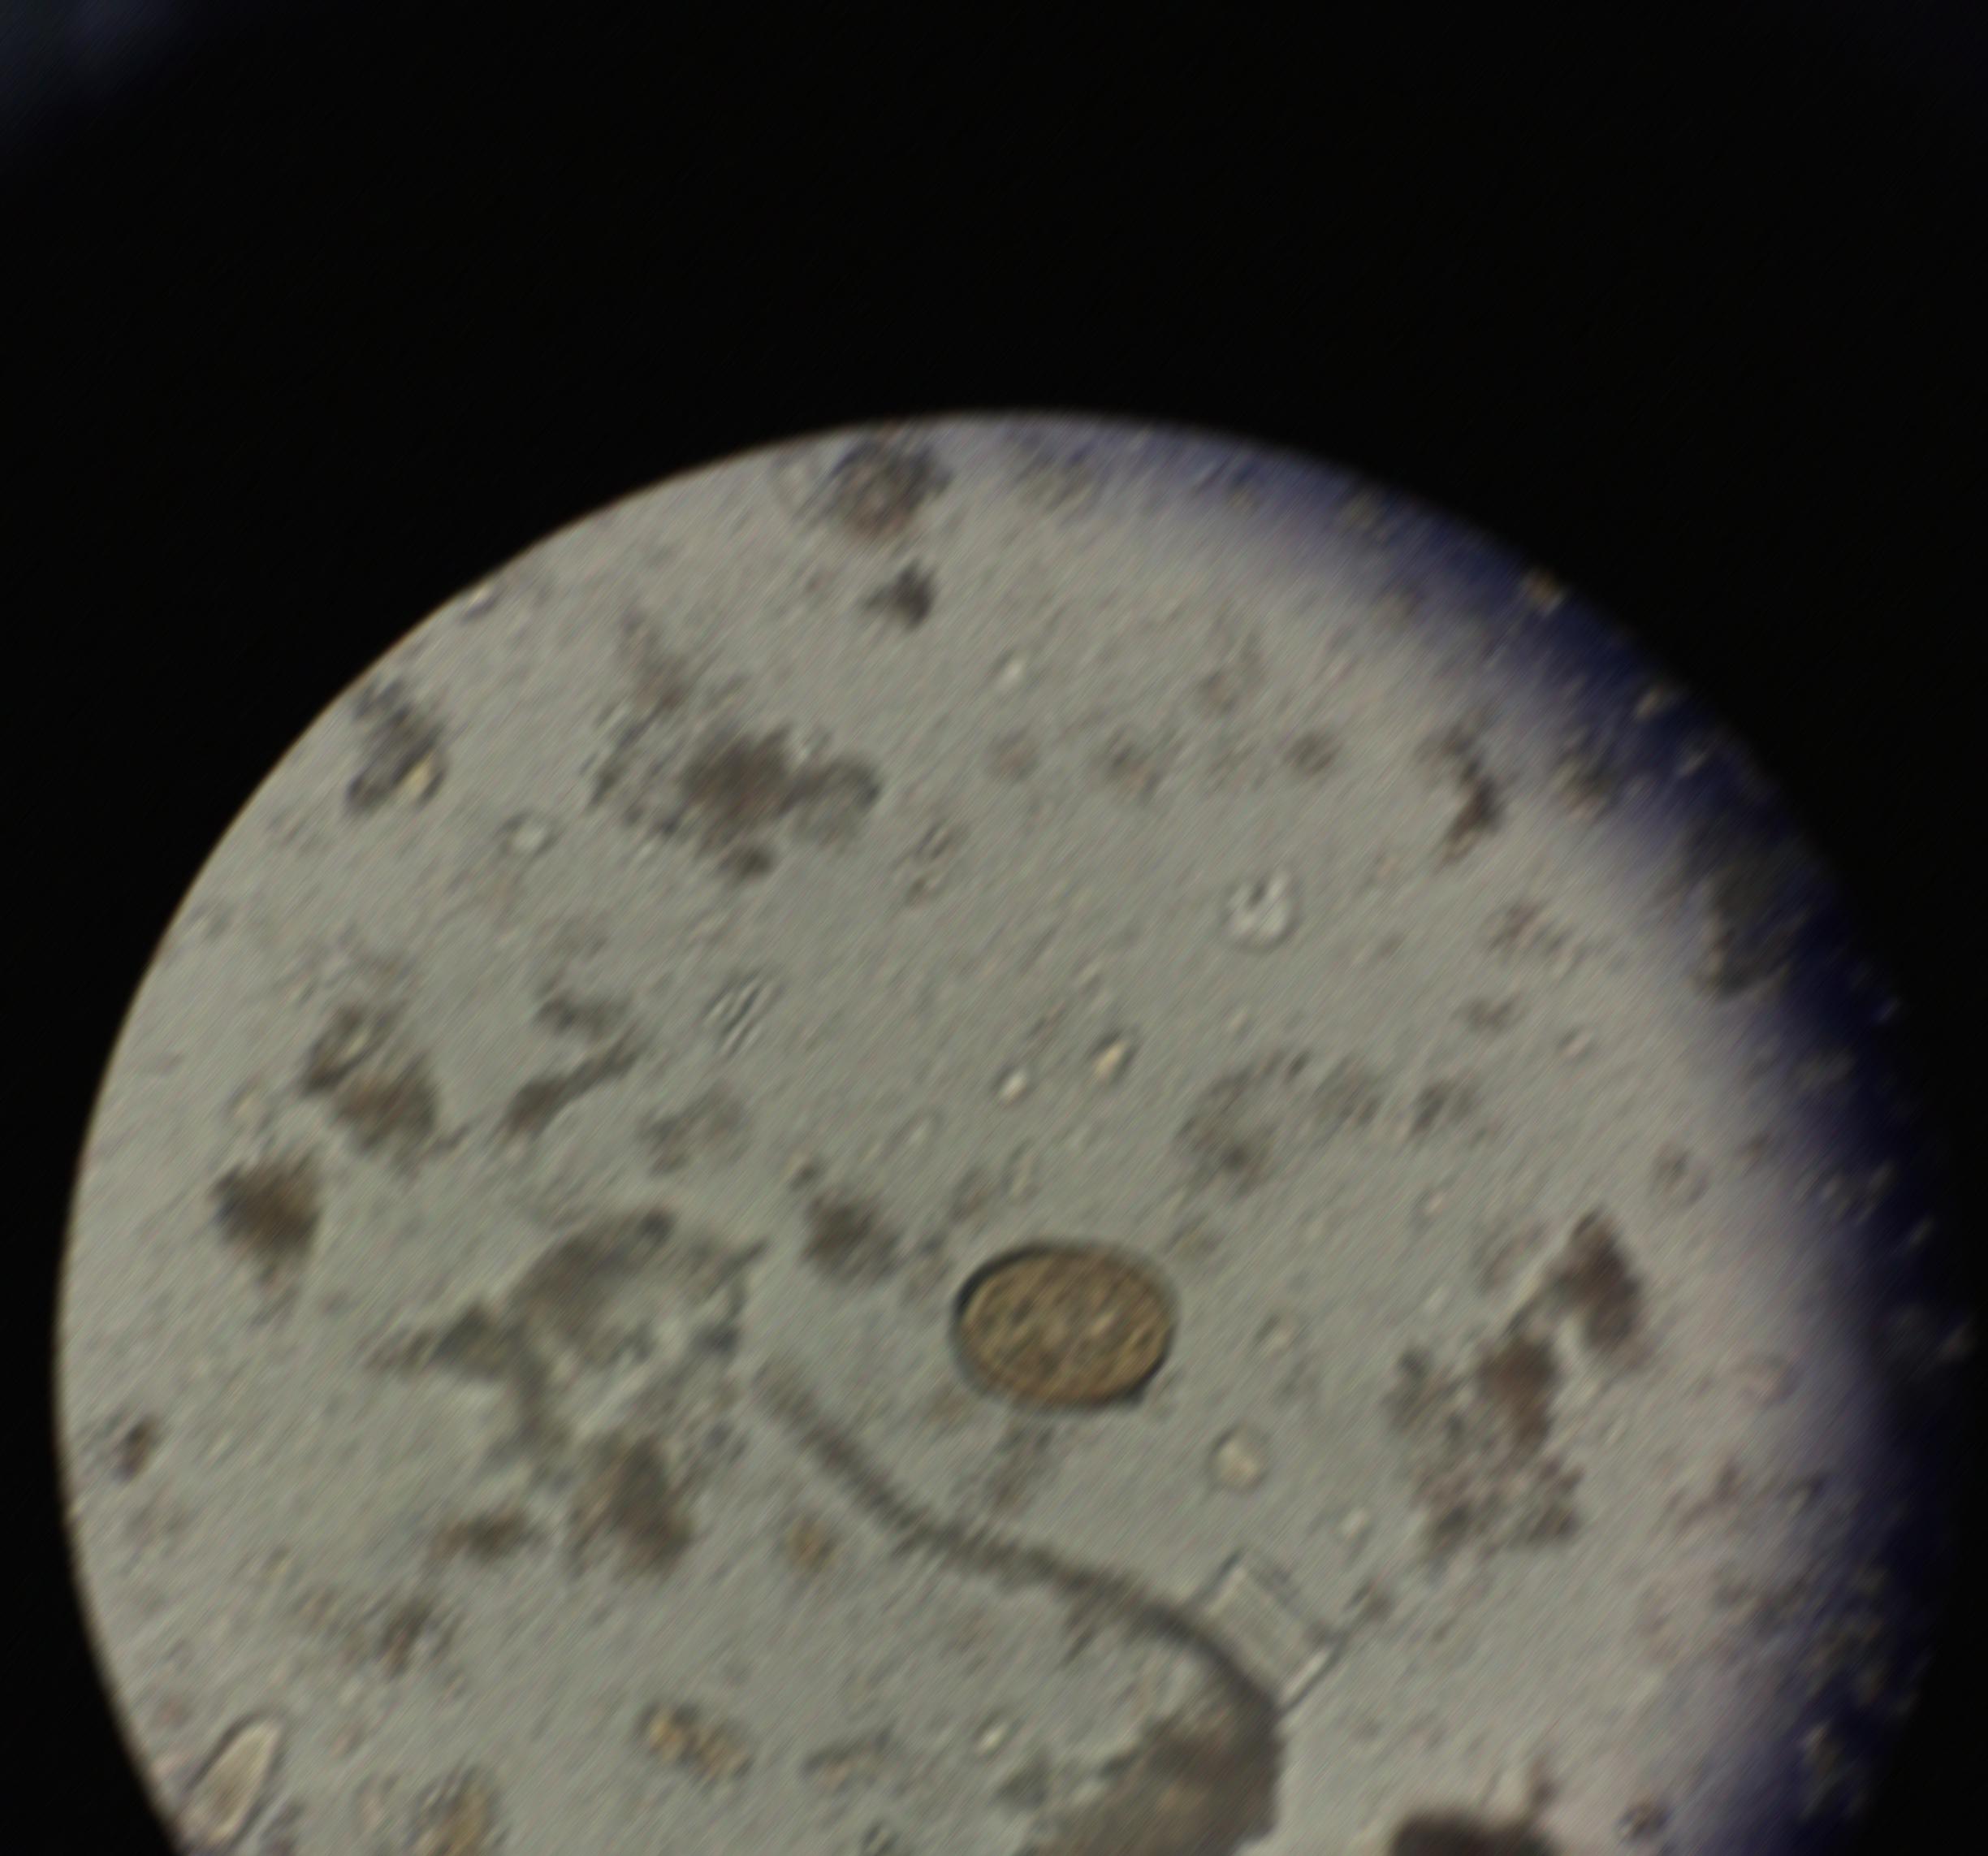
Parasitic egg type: Ascaris lumbricoides